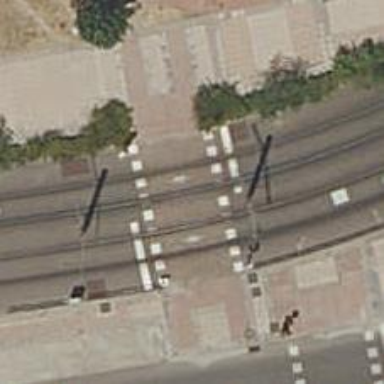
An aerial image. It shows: Railway crossing with traffic signals.